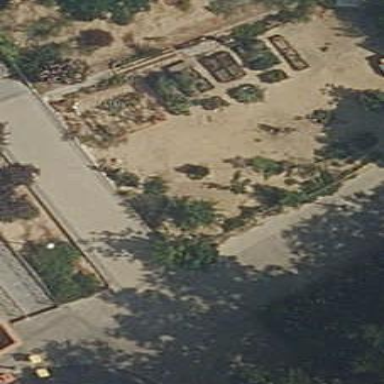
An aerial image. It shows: Community center located in park.